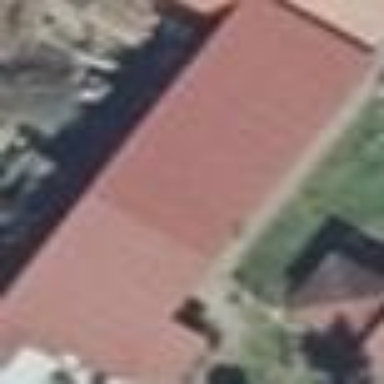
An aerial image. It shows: Building with skillion roof oriented along its length. The roof is dark grey in color.